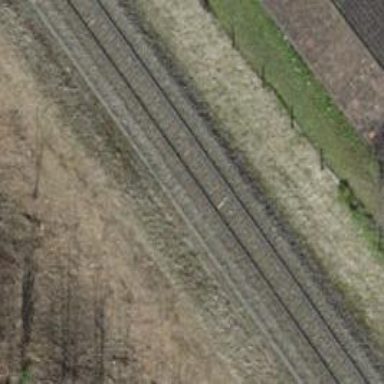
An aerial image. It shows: Single railway track with electrification through contact line.